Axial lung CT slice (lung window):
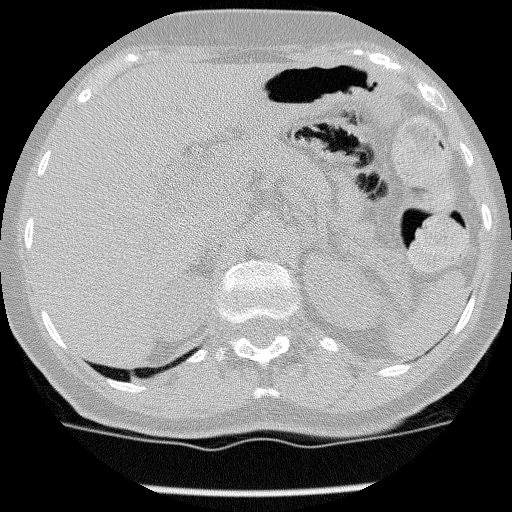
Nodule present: no